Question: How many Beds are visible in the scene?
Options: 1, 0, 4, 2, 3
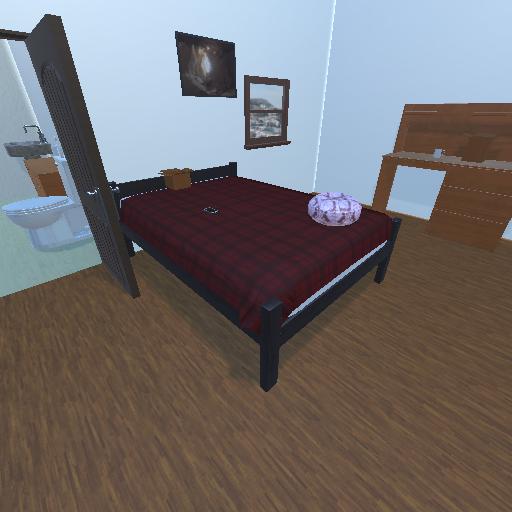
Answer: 1